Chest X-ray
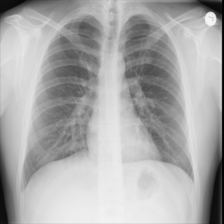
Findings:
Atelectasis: negative
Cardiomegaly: negative
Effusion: negative
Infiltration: negative
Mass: negative
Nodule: negative
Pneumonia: negative
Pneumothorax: negative
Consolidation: negative
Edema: negative
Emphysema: negative
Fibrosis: negative
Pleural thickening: negative
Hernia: negative